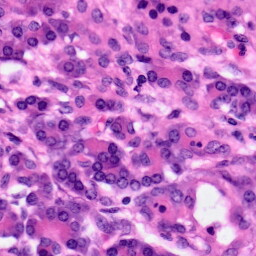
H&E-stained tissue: Pancreatic